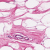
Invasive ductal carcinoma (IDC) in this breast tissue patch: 0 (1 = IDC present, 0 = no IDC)